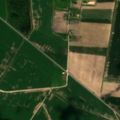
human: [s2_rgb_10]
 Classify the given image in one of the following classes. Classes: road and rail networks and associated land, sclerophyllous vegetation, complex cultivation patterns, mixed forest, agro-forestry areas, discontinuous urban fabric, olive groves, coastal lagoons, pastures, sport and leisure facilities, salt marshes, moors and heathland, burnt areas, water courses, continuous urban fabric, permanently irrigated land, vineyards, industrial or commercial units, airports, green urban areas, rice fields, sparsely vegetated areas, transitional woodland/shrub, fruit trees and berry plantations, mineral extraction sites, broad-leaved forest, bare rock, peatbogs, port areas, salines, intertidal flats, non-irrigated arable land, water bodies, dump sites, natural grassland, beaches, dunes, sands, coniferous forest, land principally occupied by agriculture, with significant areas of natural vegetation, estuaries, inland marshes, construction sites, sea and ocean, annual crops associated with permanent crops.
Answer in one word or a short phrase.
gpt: non-irrigated arable land, complex cultivation patterns